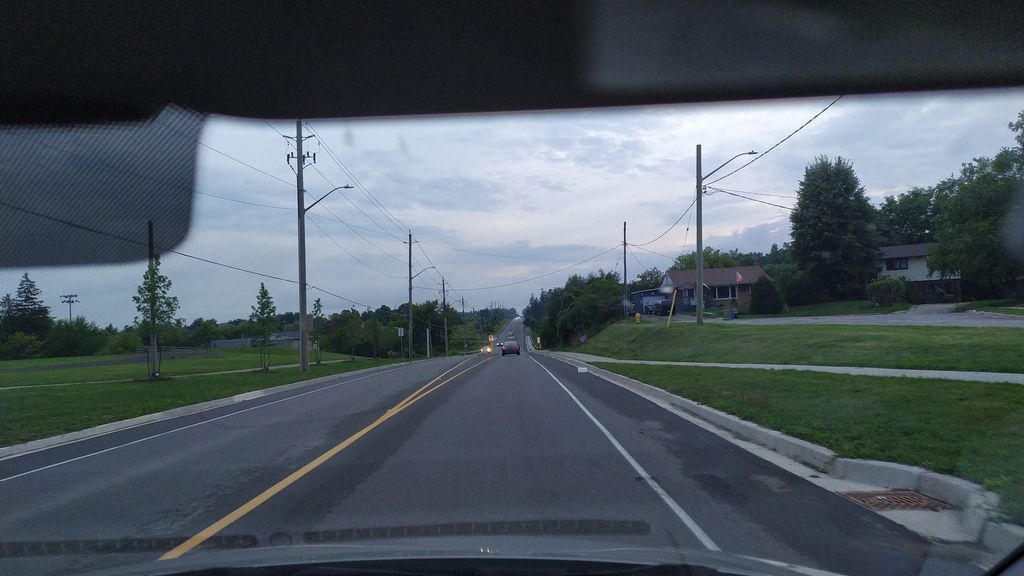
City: kitchener-waterloo